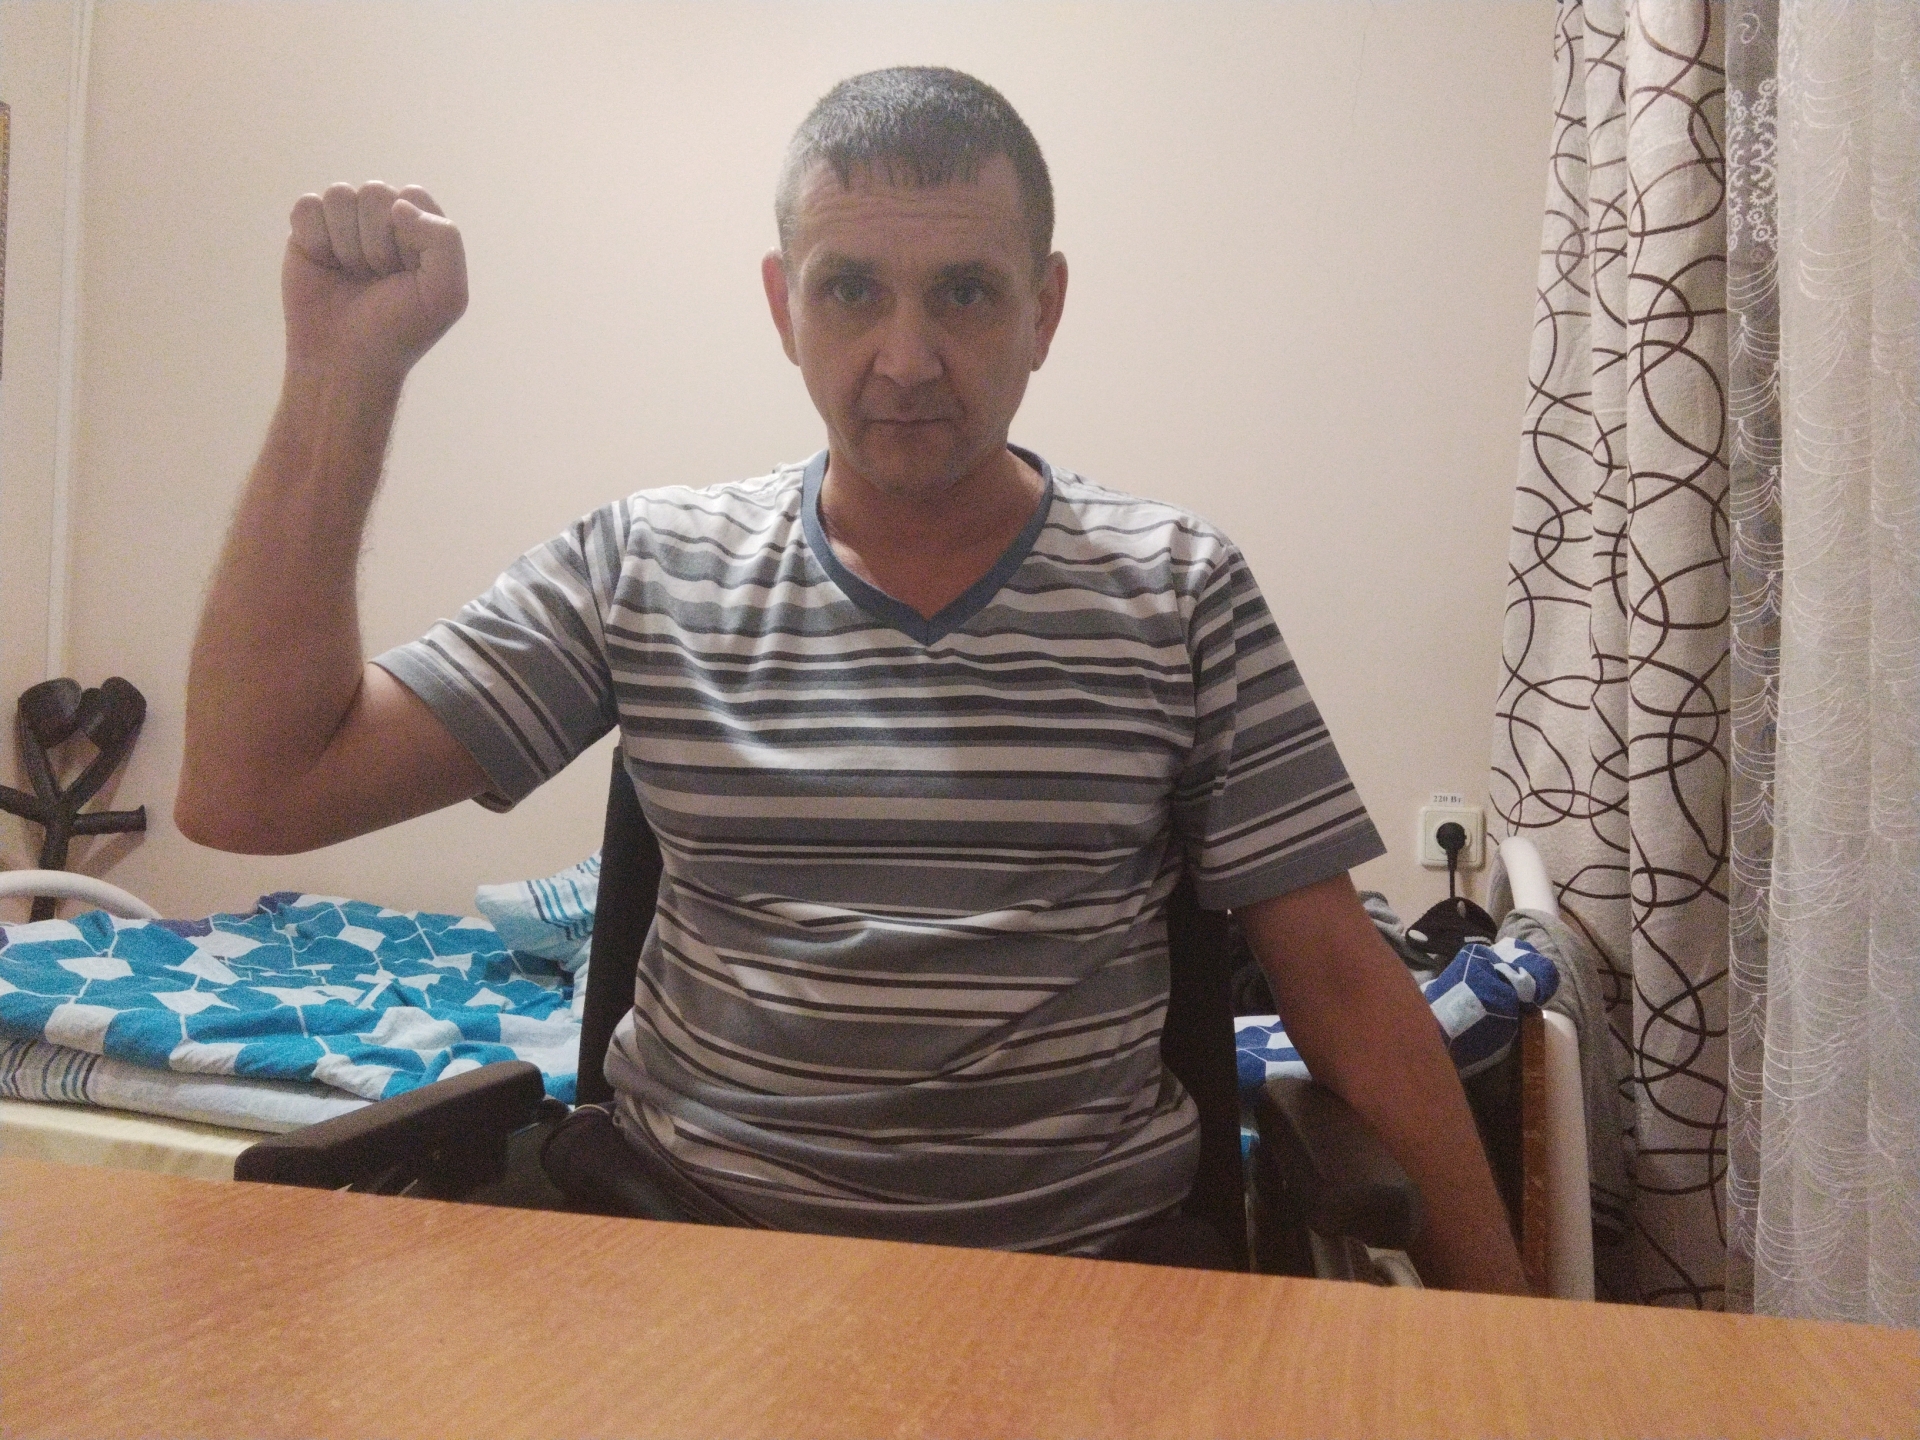
Label: noise